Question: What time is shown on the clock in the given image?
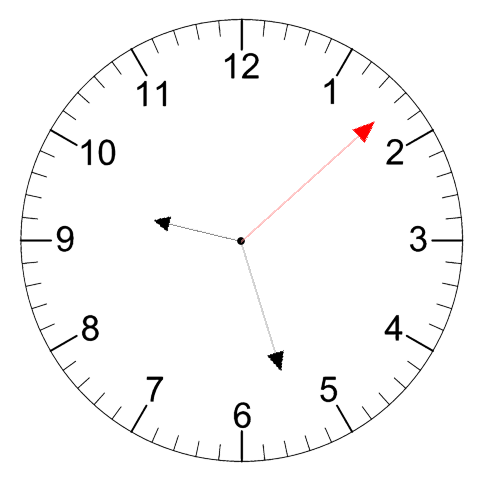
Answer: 09:27:08